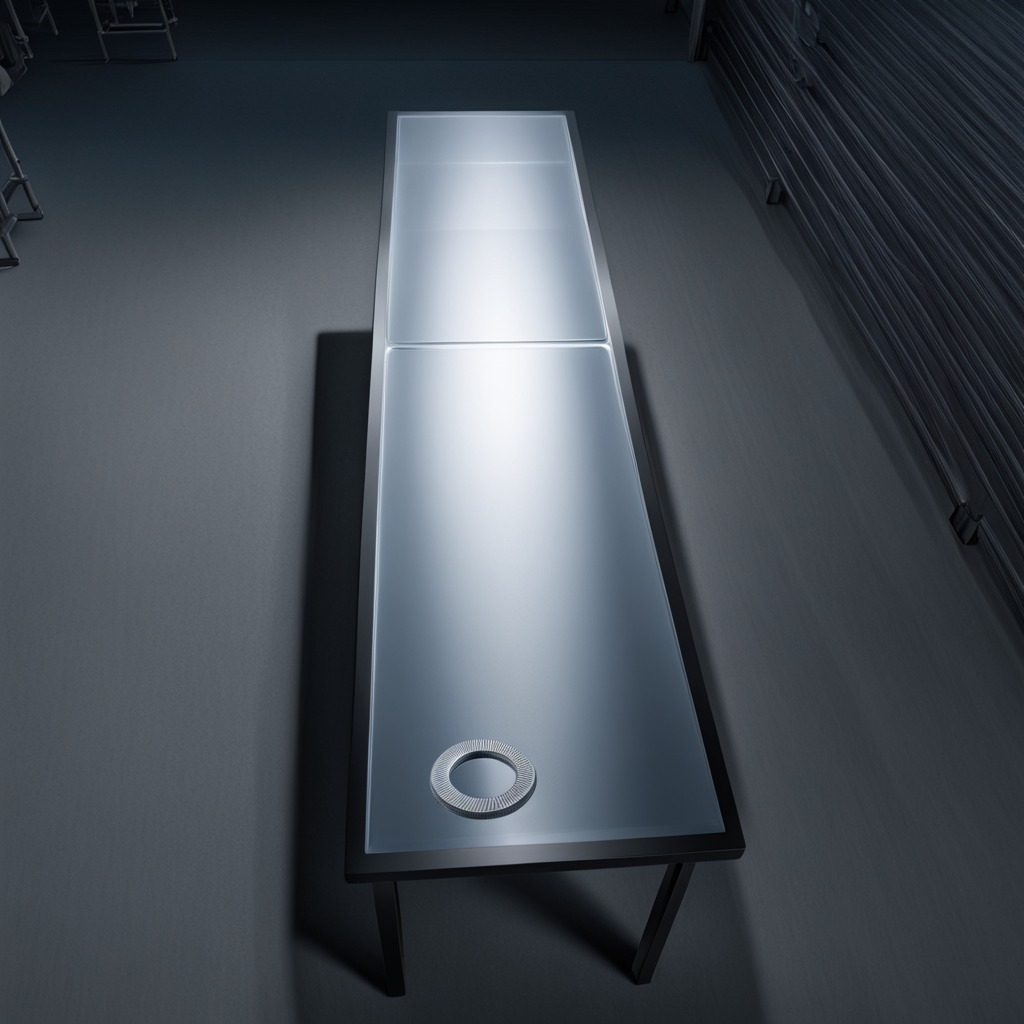
A flat metal washer is lying on a clean empty table in a basement in the evening.